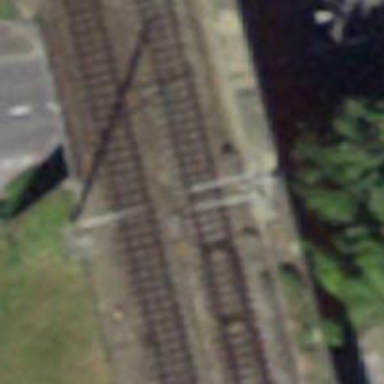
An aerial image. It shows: Railway switch.